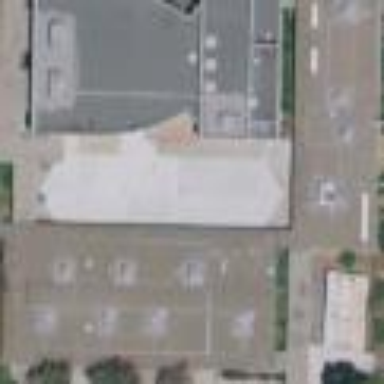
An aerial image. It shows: Educational building.